Question: Is there a way for Sublime Text 2 to display different colors for Ruby "variables" vs "keywords"? The image below is an example of Ruby code with the default Monokai color scheme. I was hoping I could having the variables (list, x) be a different color than the keywords (each, print).
Currently, they're all tied to '<key>foreground</key>'. I did try changing the 'variable' color, but that only changed for the '|x|'.

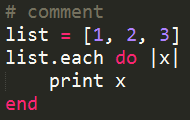
Answer: No, there is not a way to do this with the default Ruby syntax that ships with Sublime. 'list', 'each', 'print', and 'x' are all scoped as 'source.ruby', meaning they don't have a specific scope that can be targeted by a color scheme. On the other hand, 'end' is scoped 'keyword.control.ruby', and 'do' is 'keyword.control.start-block.ruby' (in addition to the base 'source.ruby' scope that applies to all elements), so if you have a rule in your color scheme for 'keyword' or 'keyword.control', they can be colored differently. '|x|' is 'punctuation.separator.variable.ruby' for the pipes '|', and 'variable.other.block.ruby' for 'x', so those can be adjusted per your preferences.
Essentially, an item can only be colored if it has a distinct scope, and your color scheme contains a rule for that scope (or a more generalized version of it, but not a more specific version of it). Ruby is especially challenging as compared to Python, for example, as while Python methods always have parentheses at the end ('string_var.replace()', for example) and regexes can be written to highlight anything between the dot '.' and the parens as a function call, Ruby does not follow this paradigm, so the syntax highlighting definition (found in the various '.tmLanguage' files) cannot distinguish between a method call and a simple attribute, and so cannot highlight them differentially. This is why 'list.each' in your program is only 'source.ruby', and 'each' is not highlighted as a function.